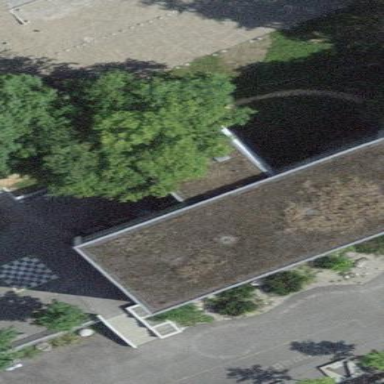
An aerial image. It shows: School building.